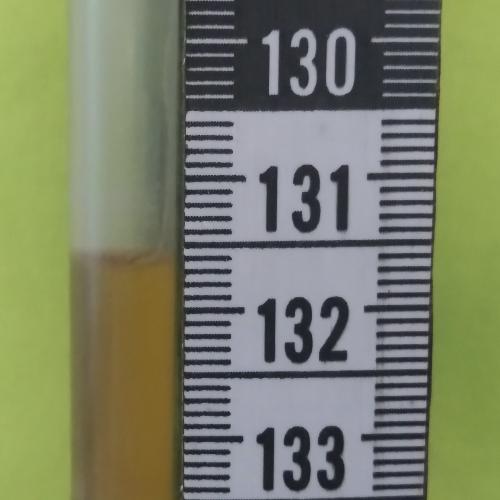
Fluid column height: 131.6 cm